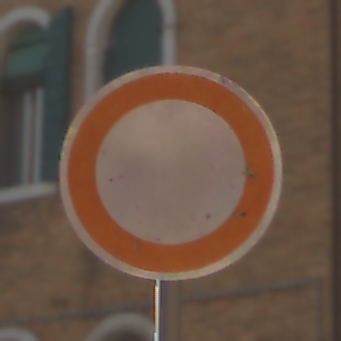
Verkehrszeichen: VerbotFahrzeugeAllerArt
Umgebung: Outdoor, Urban
Tageszeit: MorningAfternoon
Wetter: Clear
Licht: Natural
Jahreszeit: NotSpecified
Kontrast: HighContrast